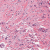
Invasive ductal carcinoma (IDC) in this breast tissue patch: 1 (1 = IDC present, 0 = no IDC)